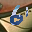
Label: 6